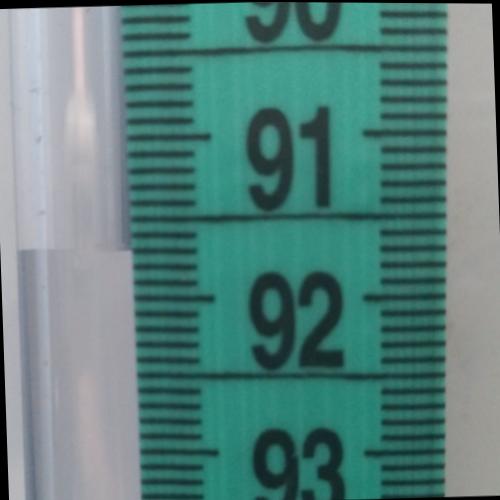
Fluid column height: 91.7 cm